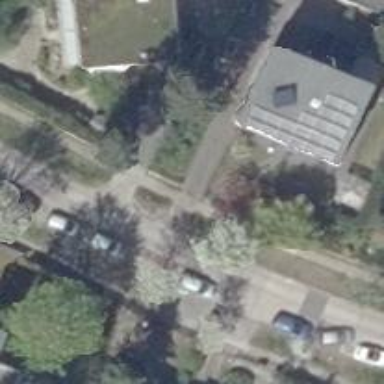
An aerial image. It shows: Avenue lined with broadleaved deciduous trees.